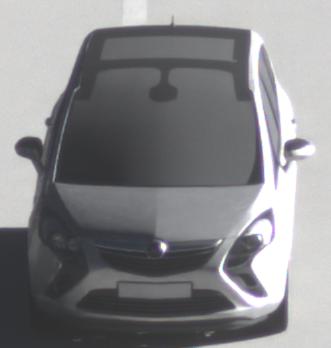
Make: Opel
Model: Zafira Tourer 1.8
Detailed model: Zafira (C) Tourer
Model produced from: 2012/01
Model produced until: 2015/06
Doors: 5
Color: white
Road condition: dry road
Daytime: morning or afternoon
Contrast: high contrast